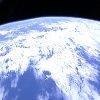
Label: cloud